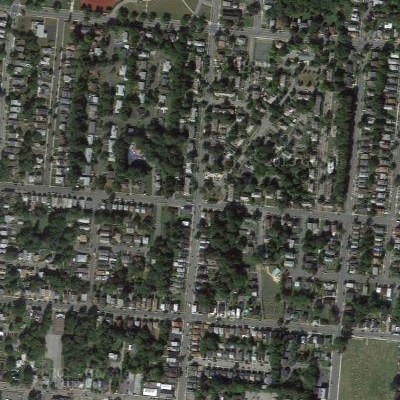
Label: fResident